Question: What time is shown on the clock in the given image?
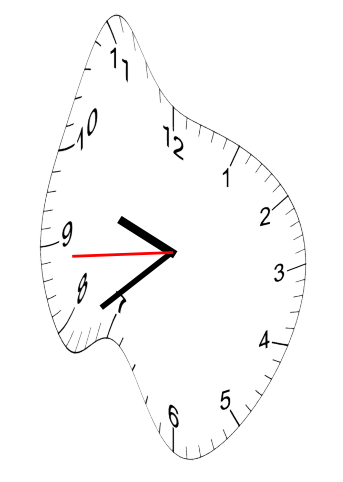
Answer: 09:38:44